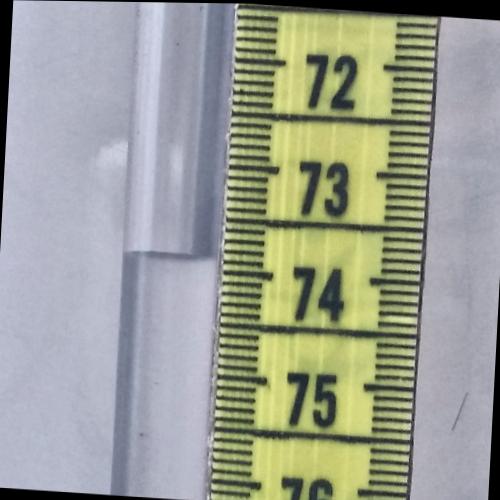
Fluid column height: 73.9 cm